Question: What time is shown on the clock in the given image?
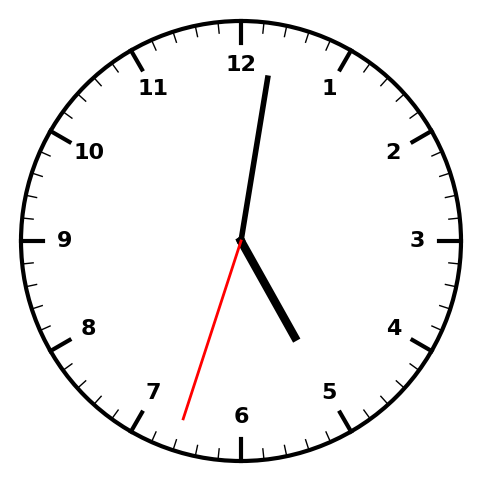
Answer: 05:01:33